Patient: sex M, age 65
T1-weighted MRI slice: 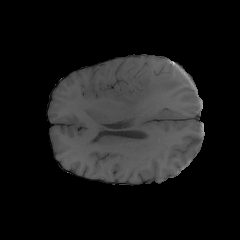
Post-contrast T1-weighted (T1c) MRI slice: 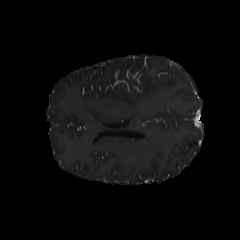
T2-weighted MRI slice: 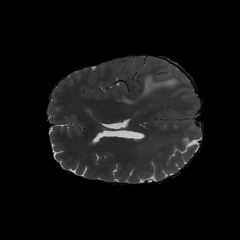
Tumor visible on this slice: yes
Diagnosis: Glioblastoma, IDH-wildtype
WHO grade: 4